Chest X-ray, PA view. Patient: 45 years old, sex F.
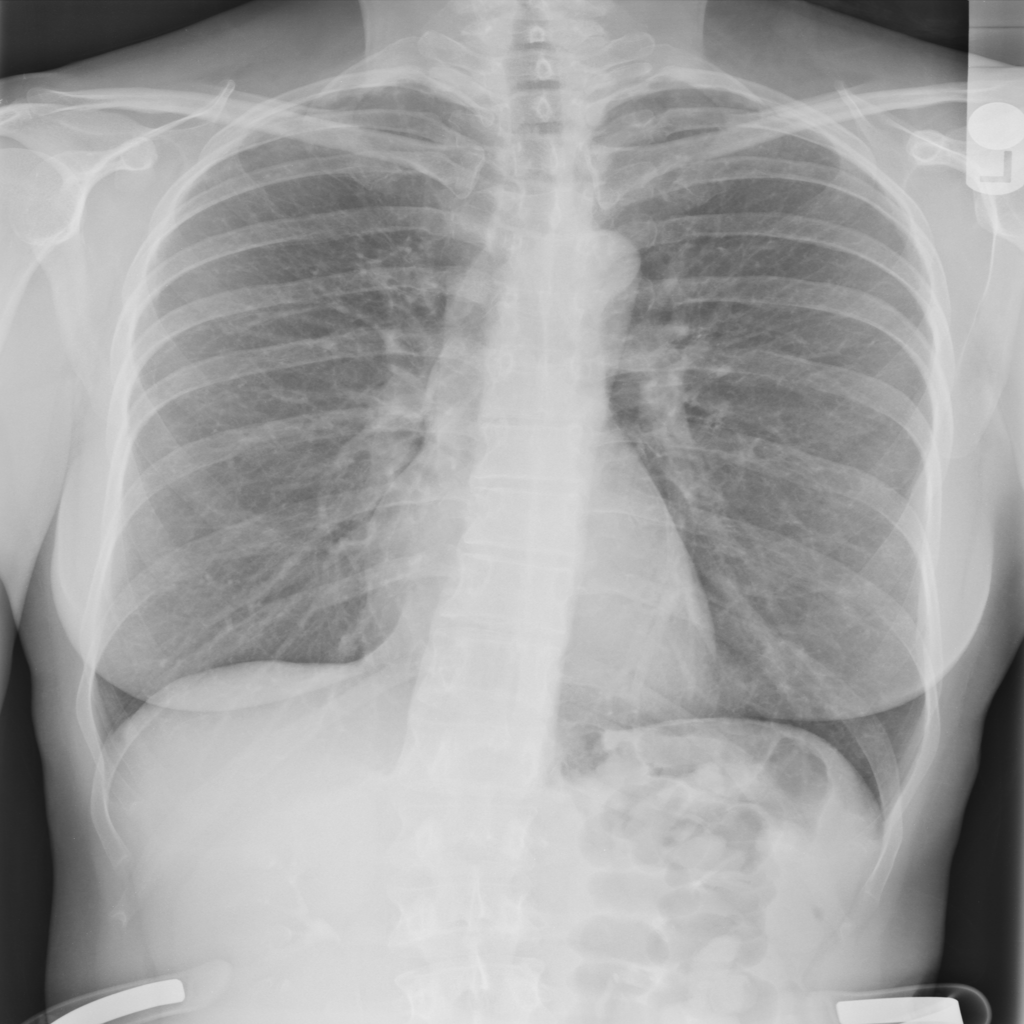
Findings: No Finding